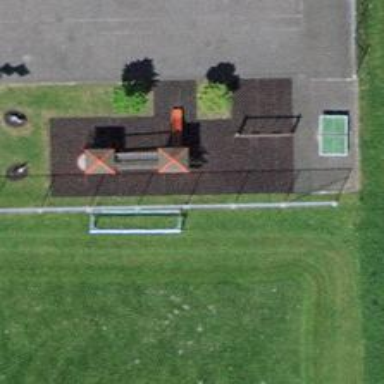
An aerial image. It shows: Playground with various structures for recreational activities.